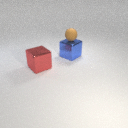
large blue metal cube below small brown rubber sphere